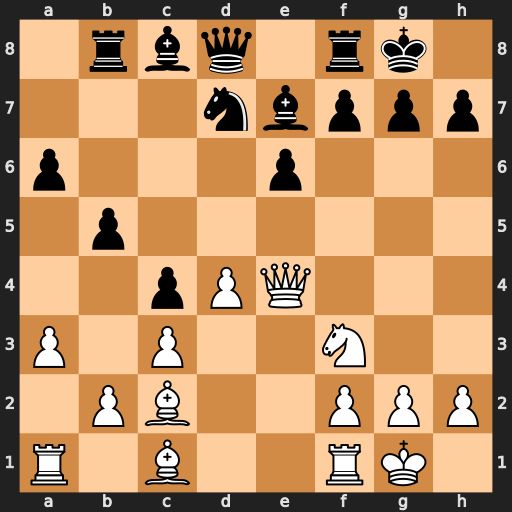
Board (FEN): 1rbq1rk1/3nbppp/p3p3/1p6/2pPQ3/P1P2N2/1PB2PPP/R1B2RK1
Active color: w
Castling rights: -
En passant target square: -
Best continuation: Qxh7#